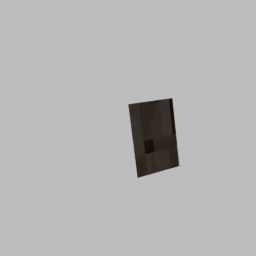
Label: decoration